Question: I've inspected the DOM but I still can't see where the separators/border are added to the items of a list. I would like to remove them.

Does anyone know how to do that ?
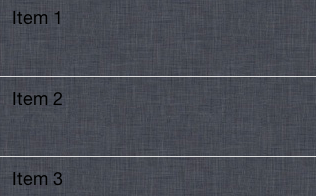
Answer: It lies in 'div.x-list-item-label', simply change its CSS style to:
'''
border-top: none !important;
border-bottom: none !important; /* For the last row */
'''
Hope it helps.